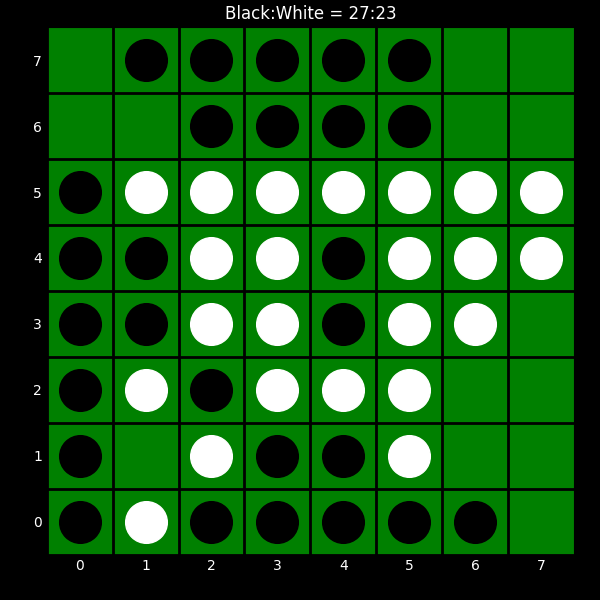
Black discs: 27
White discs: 23